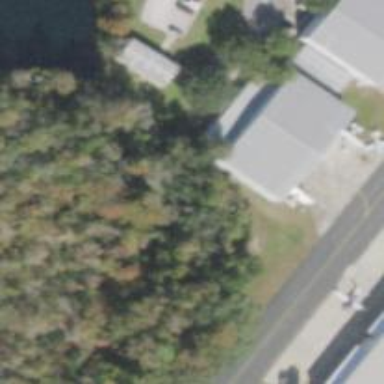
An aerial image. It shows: Hangar at the airport.